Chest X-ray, PA view. Patient: 24 years old, sex M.
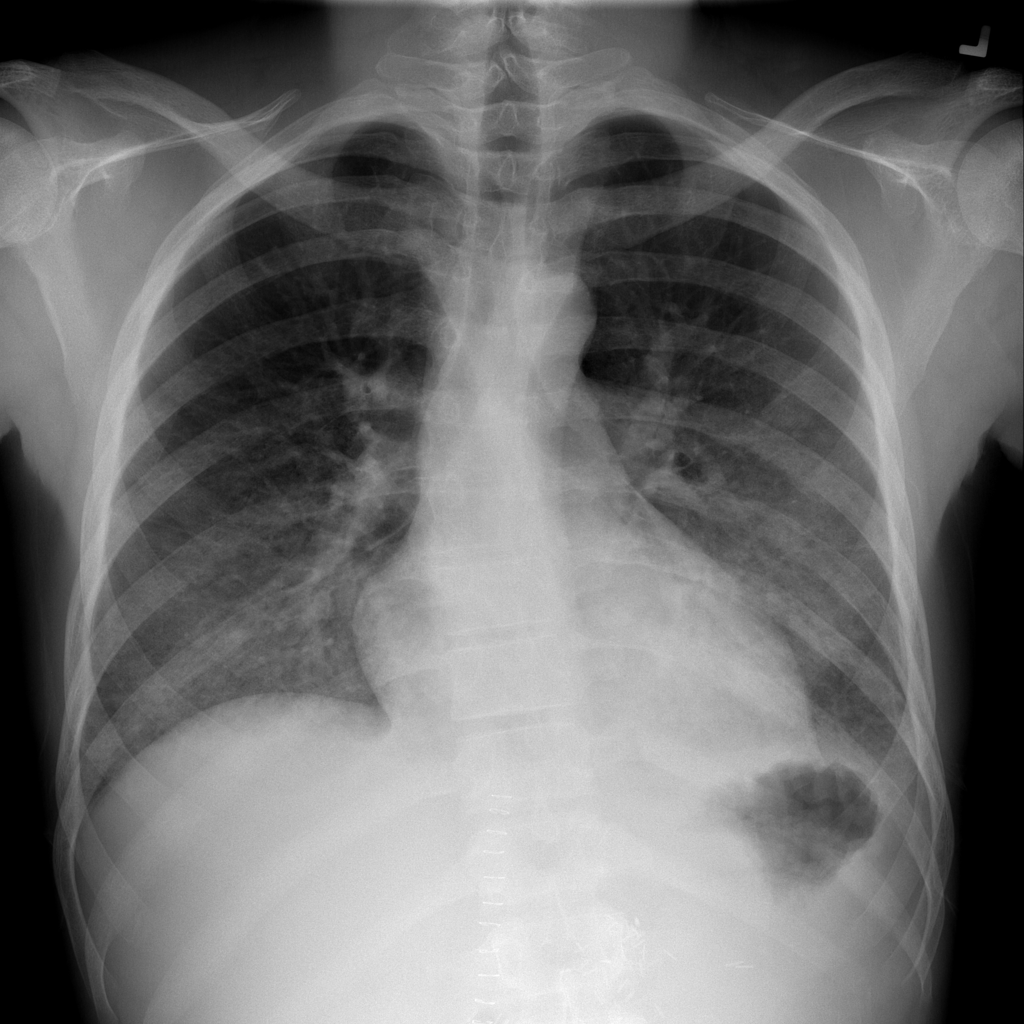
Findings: Edema, Effusion, Infiltration